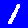
Digit: 1